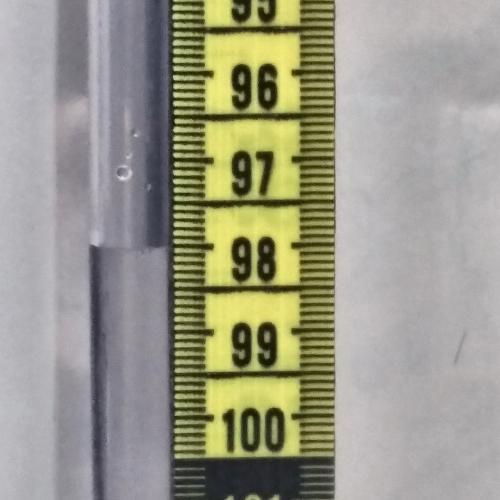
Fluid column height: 98.0 cm